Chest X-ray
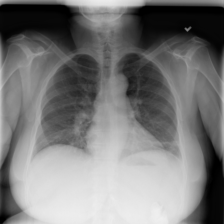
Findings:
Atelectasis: negative
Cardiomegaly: negative
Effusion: negative
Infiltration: positive
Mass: negative
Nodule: negative
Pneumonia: negative
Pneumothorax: negative
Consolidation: positive
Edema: negative
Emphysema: negative
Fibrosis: negative
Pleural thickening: negative
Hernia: negative